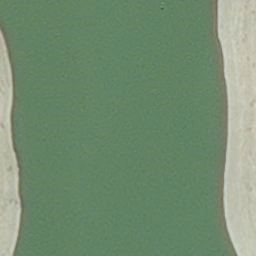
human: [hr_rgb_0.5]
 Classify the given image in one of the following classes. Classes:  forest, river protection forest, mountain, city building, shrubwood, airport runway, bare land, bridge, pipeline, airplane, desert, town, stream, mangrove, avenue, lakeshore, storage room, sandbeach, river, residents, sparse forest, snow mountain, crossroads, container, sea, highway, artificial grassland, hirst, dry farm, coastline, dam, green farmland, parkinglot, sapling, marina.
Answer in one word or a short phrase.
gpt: hirst